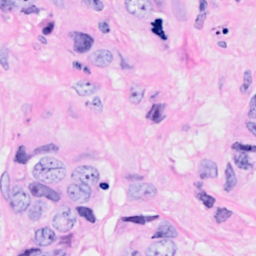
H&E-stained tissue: Breast